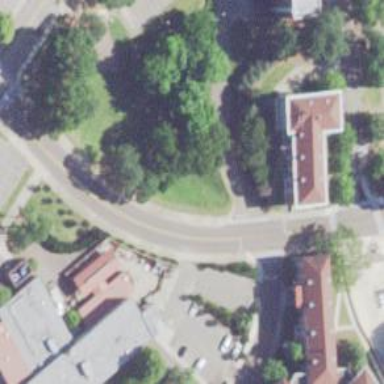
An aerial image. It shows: Footway with zebra crossing.